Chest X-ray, PA view. Patient: 48 years old, sex M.
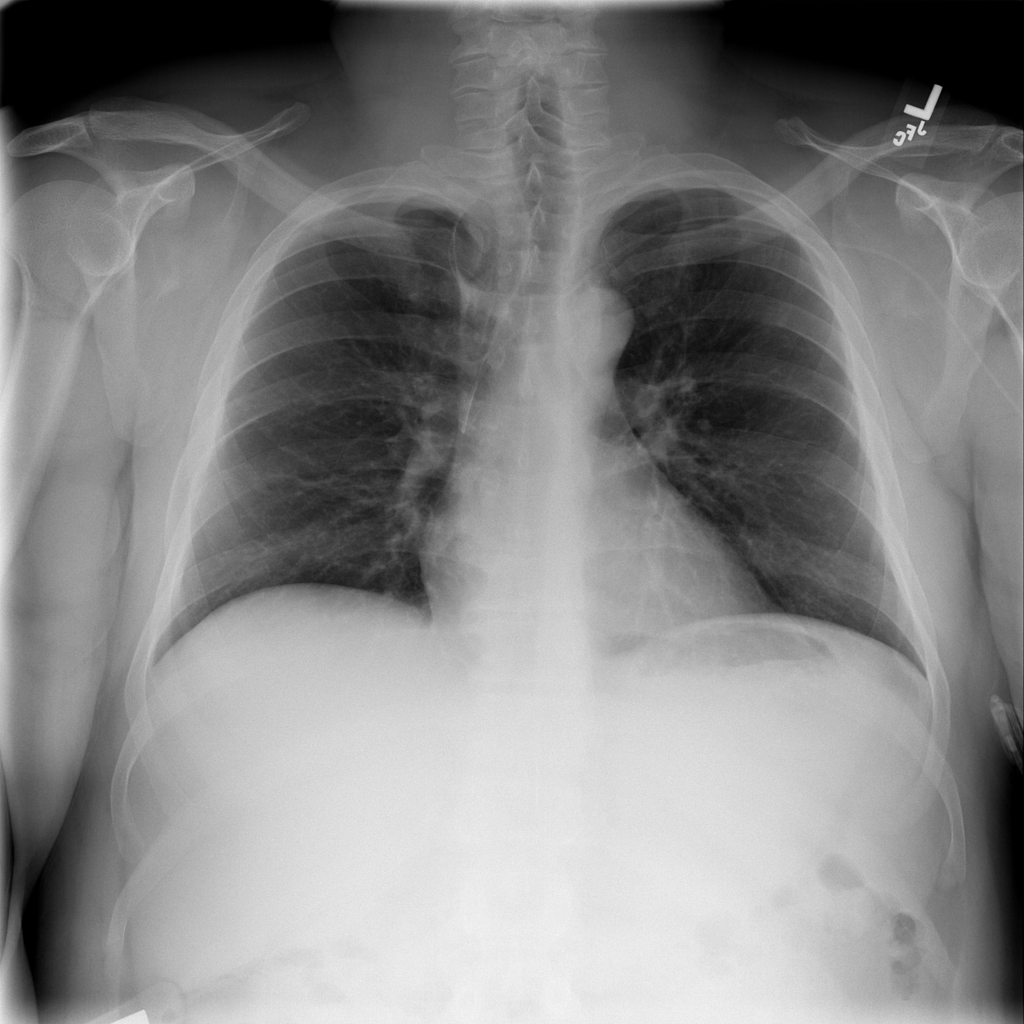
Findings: No Finding